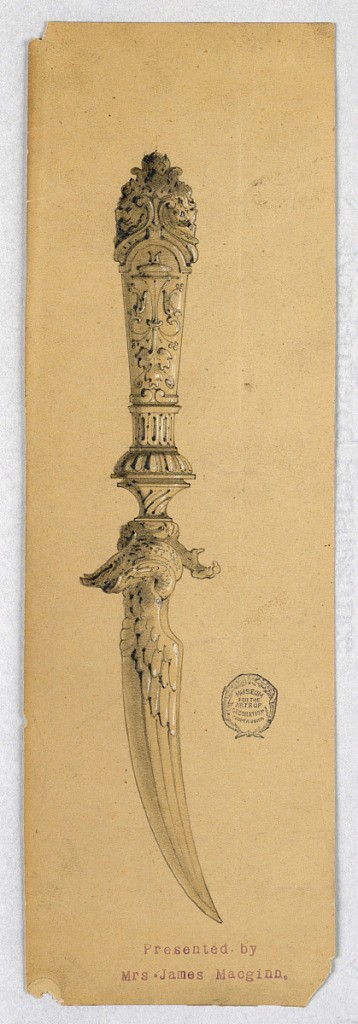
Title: Design for a Paper Knife
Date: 1850–1875
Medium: Graphite, brush and white heightening on brown paper
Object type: Drawing
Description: The design is a variation of that of 1931-72-2, turned in the opposite direction. The handle has below two bearded masks.